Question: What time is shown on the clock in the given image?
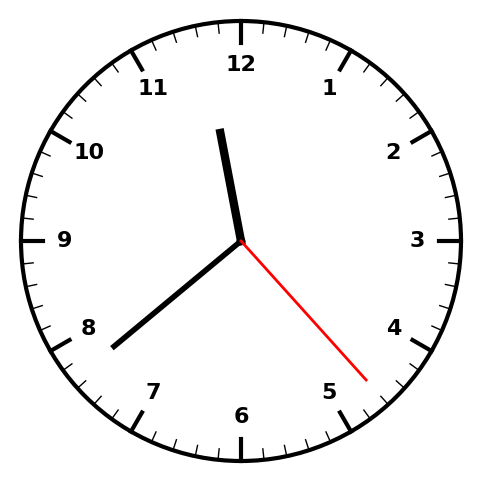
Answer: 11:38:23